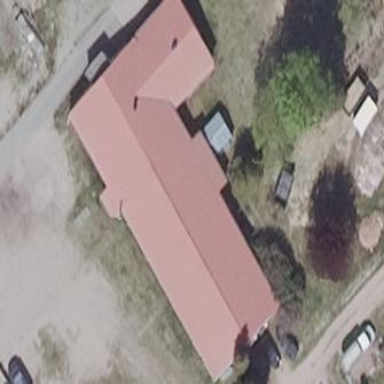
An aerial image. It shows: Kindergarten building.